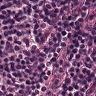
Metastatic tissue present: no